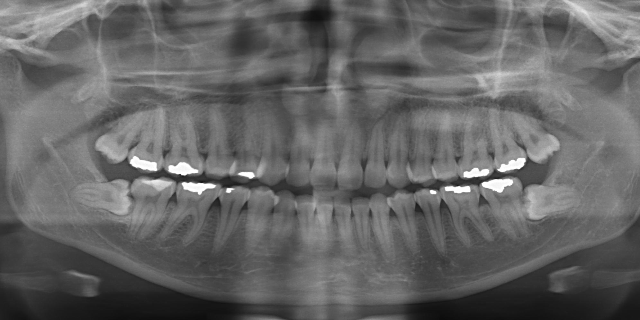
adult